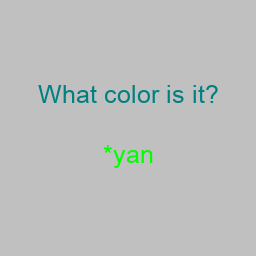
Color: lime
Color name shown: cyan
Background color: silver
Question text color: teal